Aerial crown-view tile of a tropical tree (Barro Colorado Island, Panama), acquired 20250616:
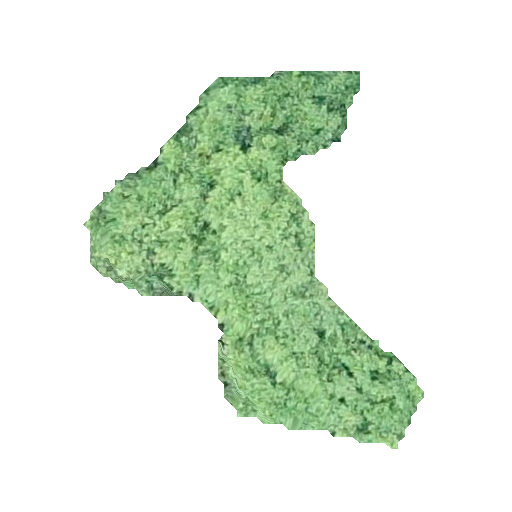
Species: Celtis schippii
GBIF accepted scientific name: Celtis schippii
Crown area: 91.34 m²